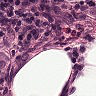
Metastatic tissue present: yes